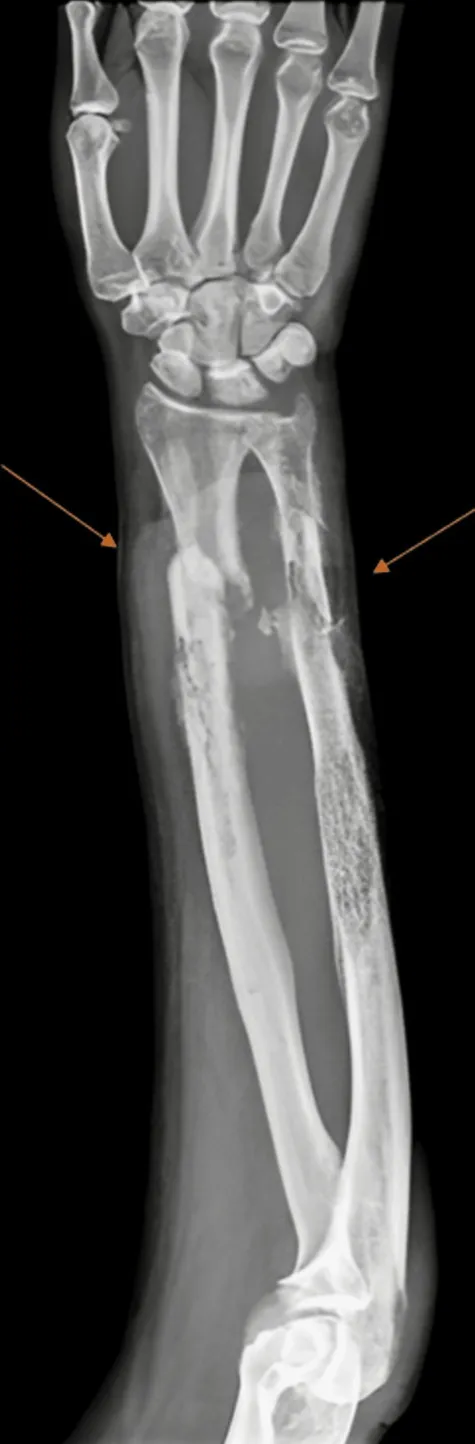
X-ray of the right forearm anteroposterior view showing comminuted fracture with acute osteomyelitis of both bone distal forearm right (marked with orange arrow).
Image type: radiology (x_ray)